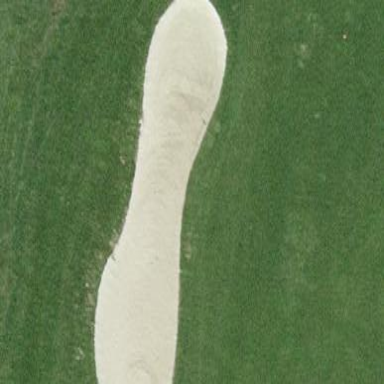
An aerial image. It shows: Golf bunker filled with natural sand.